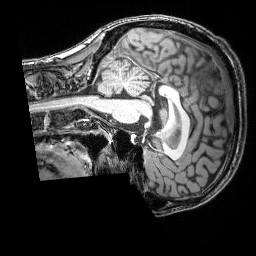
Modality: T1w
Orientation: sagittal
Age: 28
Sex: male
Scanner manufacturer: siemens
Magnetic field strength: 3 T
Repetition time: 2.53 s
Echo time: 0.00388 s